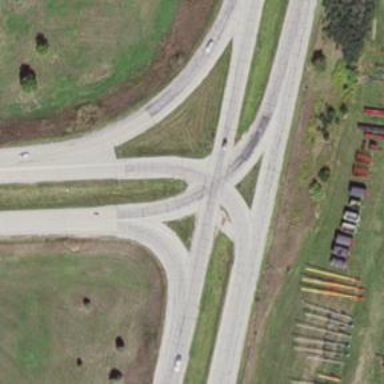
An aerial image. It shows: Primary link highway.